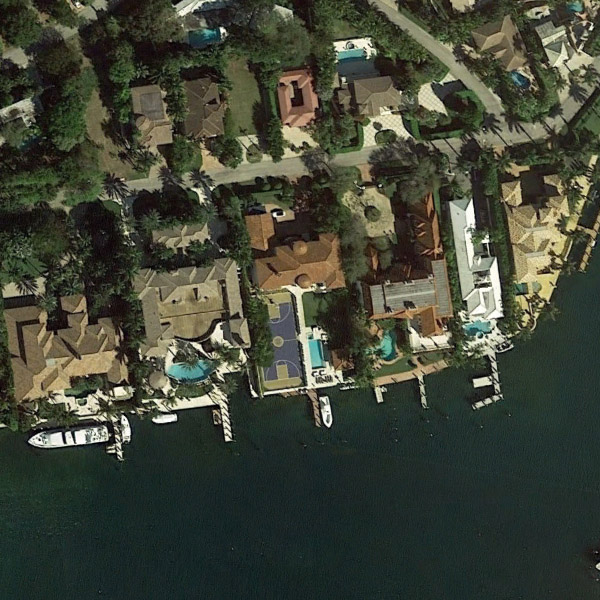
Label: Resort